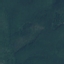
Land use / land cover: Forest